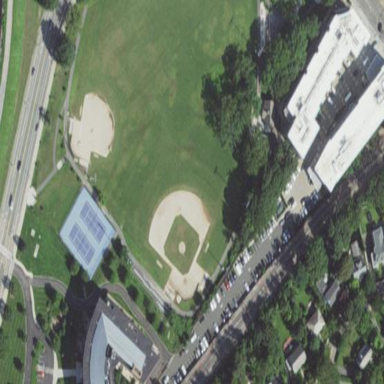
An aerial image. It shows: Baseball pitch for leisure and sports activities.